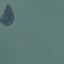
Label: SeaLake